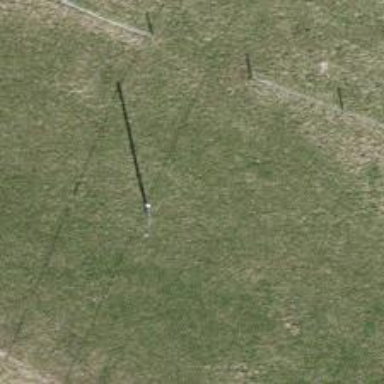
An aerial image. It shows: Minor power line.